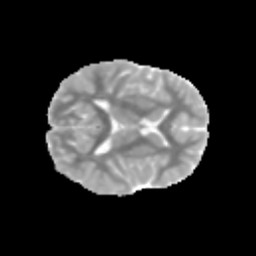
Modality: MD
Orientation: axial
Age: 9
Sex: female
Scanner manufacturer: siemens
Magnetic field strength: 3 T
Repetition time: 3.8 s
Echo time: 0.07 s